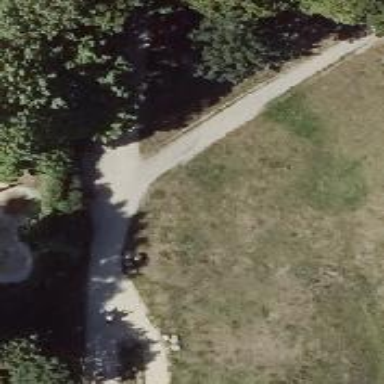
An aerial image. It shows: Sandy path.